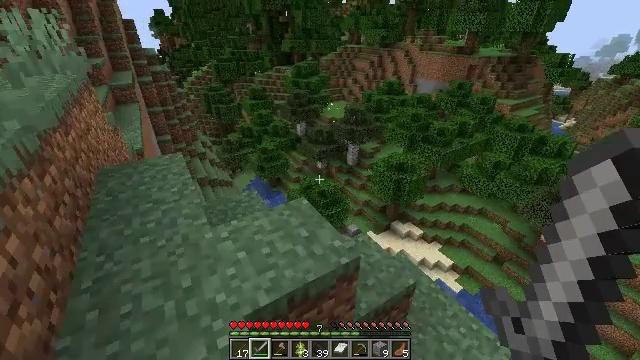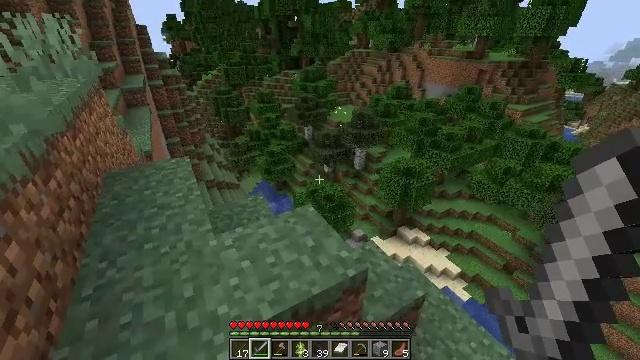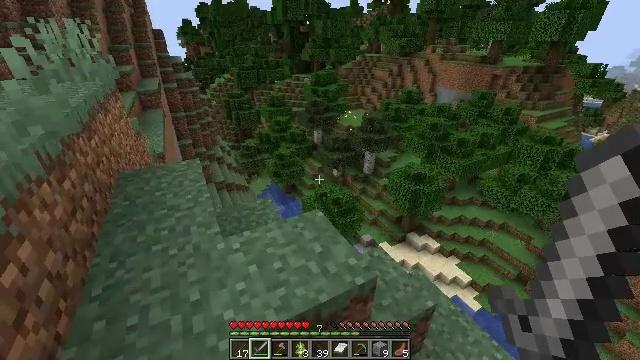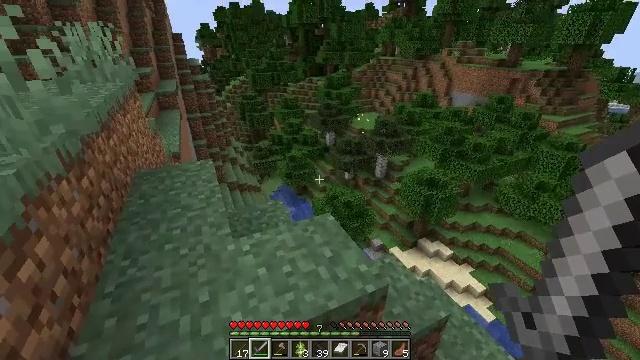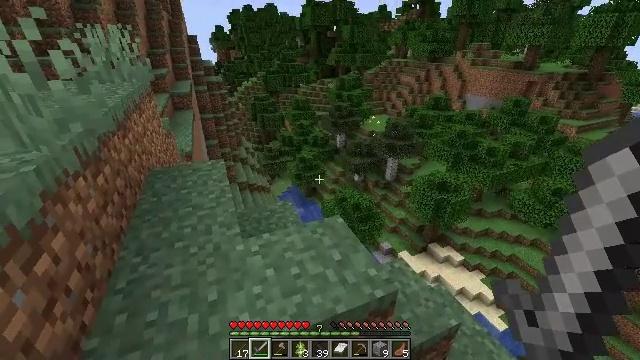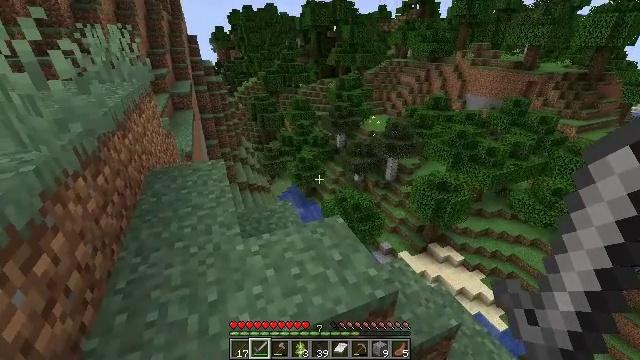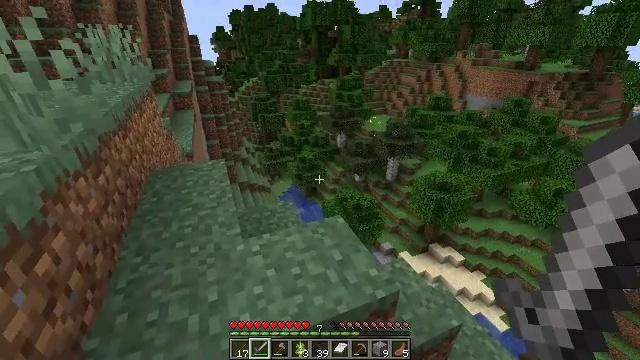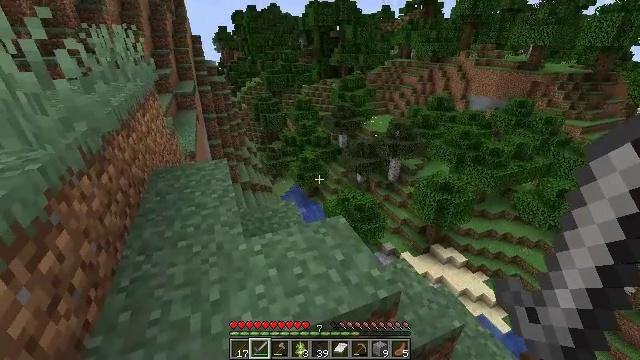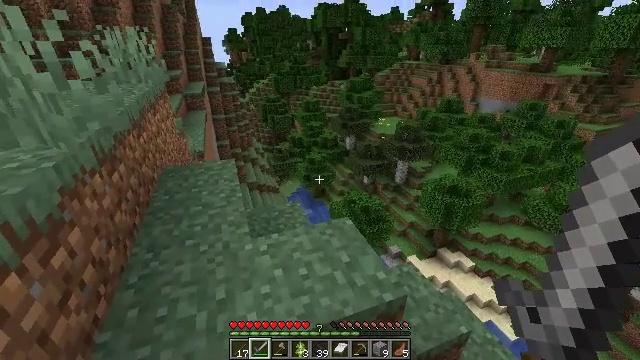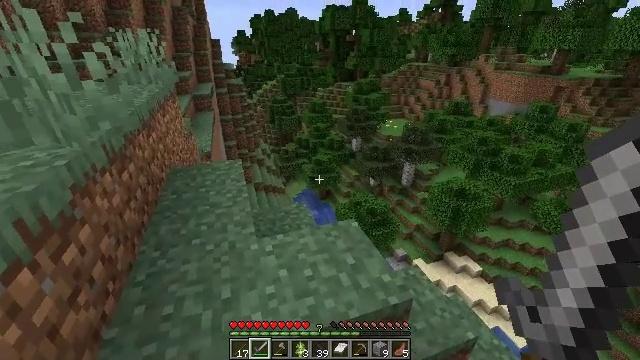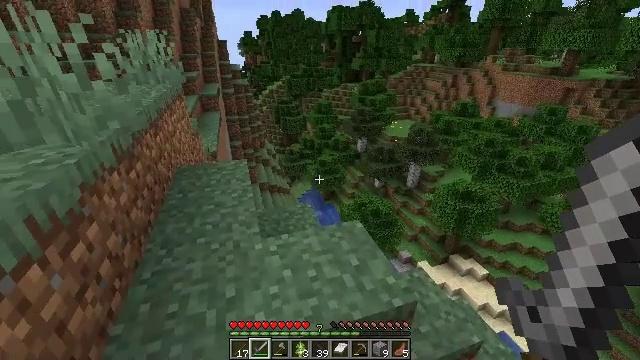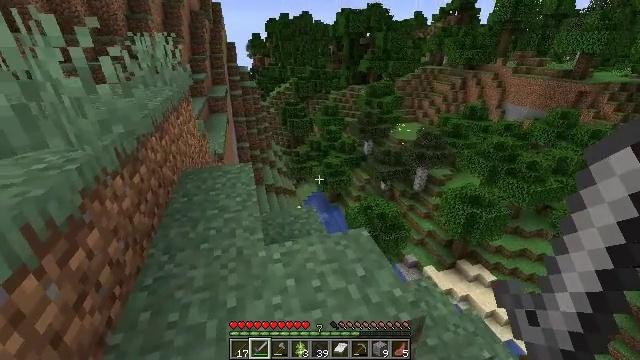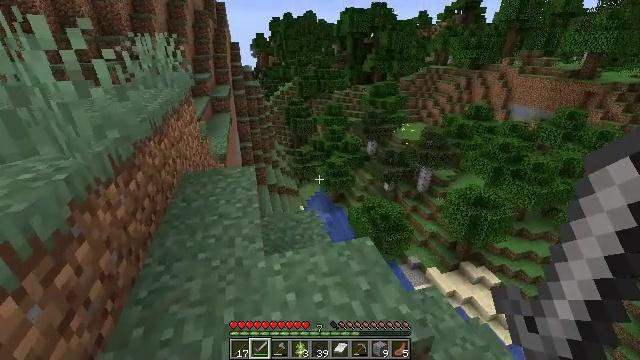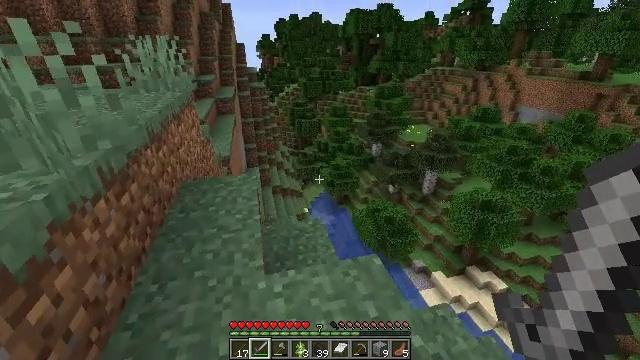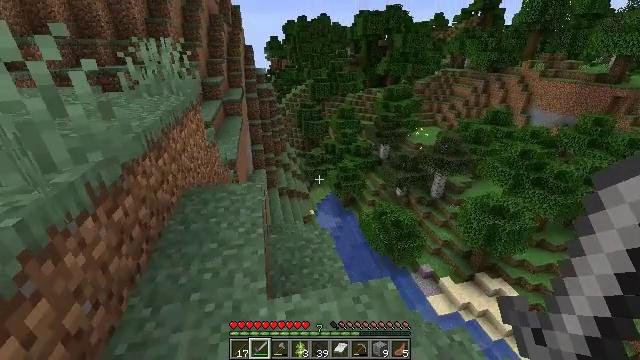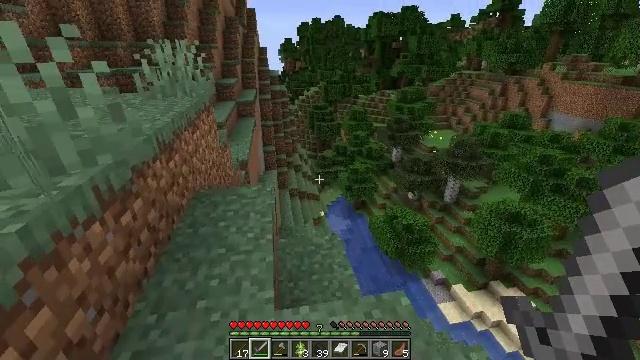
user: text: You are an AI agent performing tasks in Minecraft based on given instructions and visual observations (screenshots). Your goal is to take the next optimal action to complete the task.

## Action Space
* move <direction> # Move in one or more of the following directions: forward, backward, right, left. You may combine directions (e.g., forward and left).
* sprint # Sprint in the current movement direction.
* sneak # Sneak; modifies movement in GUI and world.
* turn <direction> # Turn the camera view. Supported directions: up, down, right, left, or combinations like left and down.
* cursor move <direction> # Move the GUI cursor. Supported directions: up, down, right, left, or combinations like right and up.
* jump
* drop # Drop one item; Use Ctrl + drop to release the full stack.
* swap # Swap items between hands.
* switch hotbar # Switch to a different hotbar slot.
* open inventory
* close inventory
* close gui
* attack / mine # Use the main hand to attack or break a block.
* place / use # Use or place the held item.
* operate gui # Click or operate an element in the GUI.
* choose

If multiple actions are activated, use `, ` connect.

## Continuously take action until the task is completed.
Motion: motion action
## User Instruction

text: Remove oak leaves from branches.
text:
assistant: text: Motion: turn left
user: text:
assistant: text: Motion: turn left
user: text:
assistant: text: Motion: turn left
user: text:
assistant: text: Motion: turn left
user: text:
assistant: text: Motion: no_op
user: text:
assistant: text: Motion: no_op
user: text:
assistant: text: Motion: no_op
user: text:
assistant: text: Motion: turn left
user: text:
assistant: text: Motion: turn left
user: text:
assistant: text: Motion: turn left
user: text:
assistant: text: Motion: move forward, turn left
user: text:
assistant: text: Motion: move forward
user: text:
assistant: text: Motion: move forward, turn left
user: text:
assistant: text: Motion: move forward, turn left
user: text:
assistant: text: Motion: move forward, turn left
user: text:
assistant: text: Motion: move forward, turn left
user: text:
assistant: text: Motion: move forward, turn left
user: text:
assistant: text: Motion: move forward, turn left
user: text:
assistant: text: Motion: move forward, turn left
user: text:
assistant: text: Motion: move forward
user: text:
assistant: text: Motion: no_op
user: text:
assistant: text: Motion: turn down
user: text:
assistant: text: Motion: no_op
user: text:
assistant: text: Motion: no_op
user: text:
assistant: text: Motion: turn right
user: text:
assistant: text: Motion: move forward, turn right
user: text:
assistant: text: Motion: move forward
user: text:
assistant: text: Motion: move forward
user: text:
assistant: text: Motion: move forward
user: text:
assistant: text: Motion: move forward